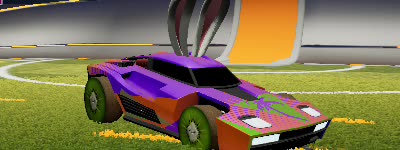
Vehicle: breakout